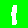
Digit: 1